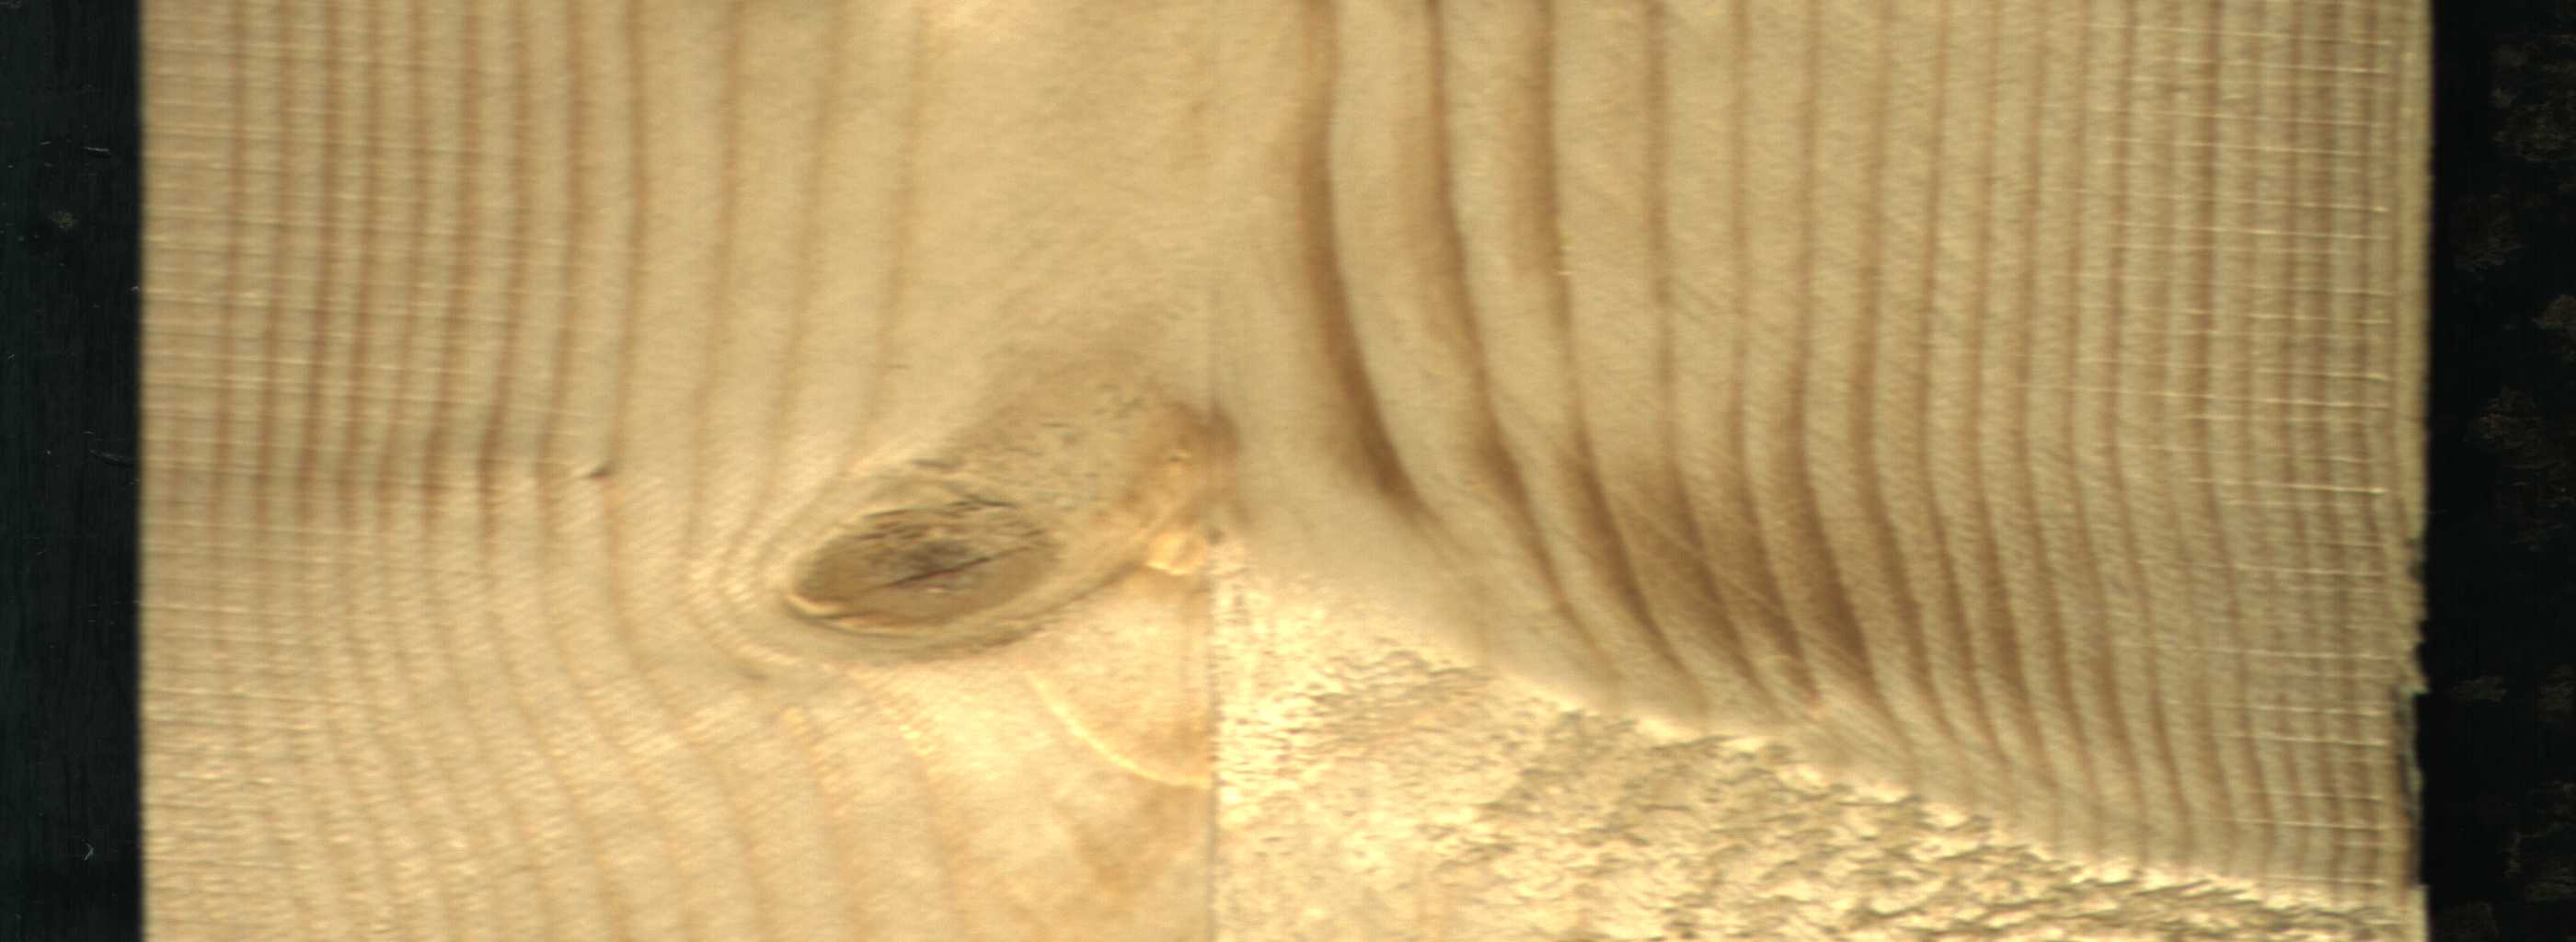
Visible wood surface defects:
knot_with_crack